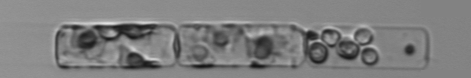
Label: Guinardia_delicatula_TAG_internal_parasite